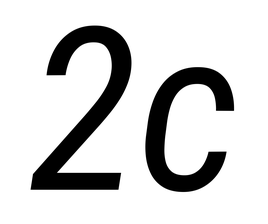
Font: Roboto-Italic_Condensed_Italic